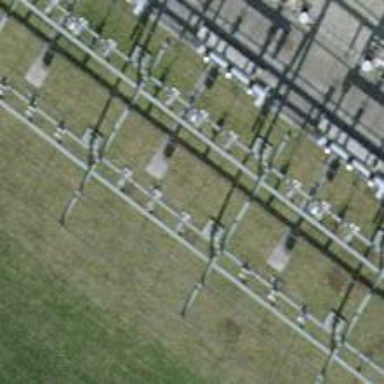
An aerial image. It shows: Power line in the image.